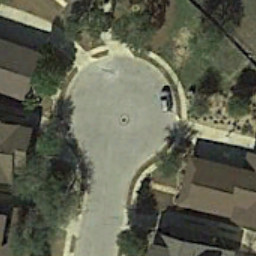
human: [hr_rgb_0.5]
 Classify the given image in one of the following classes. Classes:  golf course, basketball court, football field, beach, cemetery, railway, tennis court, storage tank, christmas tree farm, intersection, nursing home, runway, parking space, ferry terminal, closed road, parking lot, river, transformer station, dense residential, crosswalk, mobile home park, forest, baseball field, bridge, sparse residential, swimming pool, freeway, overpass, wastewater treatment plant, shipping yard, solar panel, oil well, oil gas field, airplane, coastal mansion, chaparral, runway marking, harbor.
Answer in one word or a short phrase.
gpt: closed road